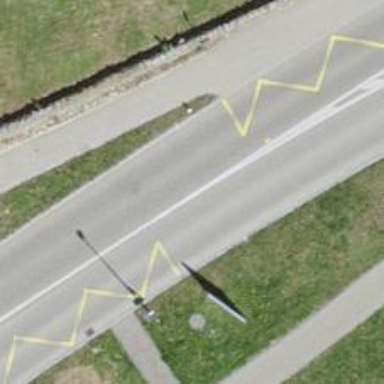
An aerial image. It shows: Bus stop with designated stop position for public transport.